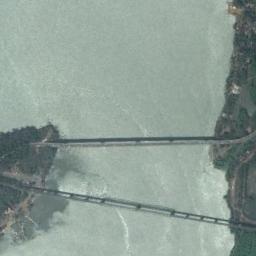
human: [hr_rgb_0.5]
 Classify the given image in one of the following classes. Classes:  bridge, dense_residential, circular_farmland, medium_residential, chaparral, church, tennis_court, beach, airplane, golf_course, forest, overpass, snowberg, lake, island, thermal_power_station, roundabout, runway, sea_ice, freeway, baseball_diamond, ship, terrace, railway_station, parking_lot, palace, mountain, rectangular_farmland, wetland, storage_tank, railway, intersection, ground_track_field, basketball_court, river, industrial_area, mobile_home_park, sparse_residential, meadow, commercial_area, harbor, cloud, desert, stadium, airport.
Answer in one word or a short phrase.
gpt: bridge